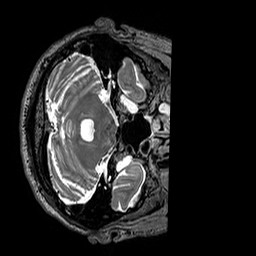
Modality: T2w
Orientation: axial
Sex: male
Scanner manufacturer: siemens
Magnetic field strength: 3 T
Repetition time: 3.2 s
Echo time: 0.409 s